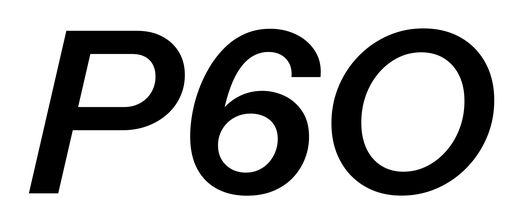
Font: InstrumentSans-Italic_SemiBold_Italic